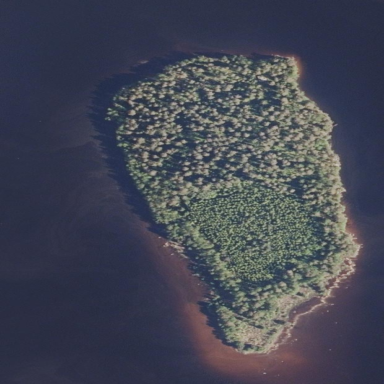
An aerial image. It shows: Islet surrounded by woodland.